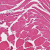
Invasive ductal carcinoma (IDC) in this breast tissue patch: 0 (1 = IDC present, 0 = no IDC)